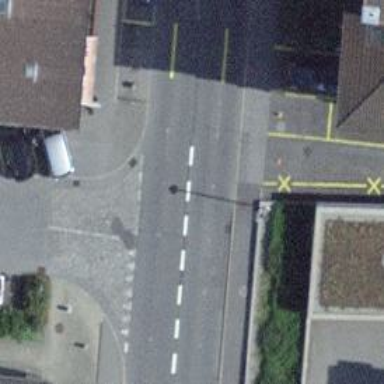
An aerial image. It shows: Primary highway with cycle lanes on both sides.